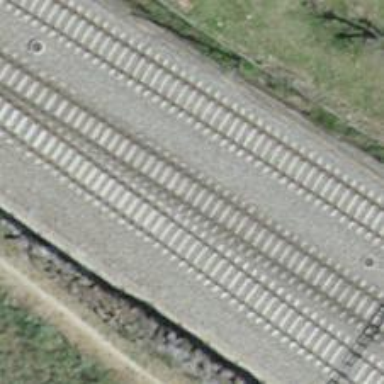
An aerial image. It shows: Rail line with electrified contact lines on embankment.